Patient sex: M
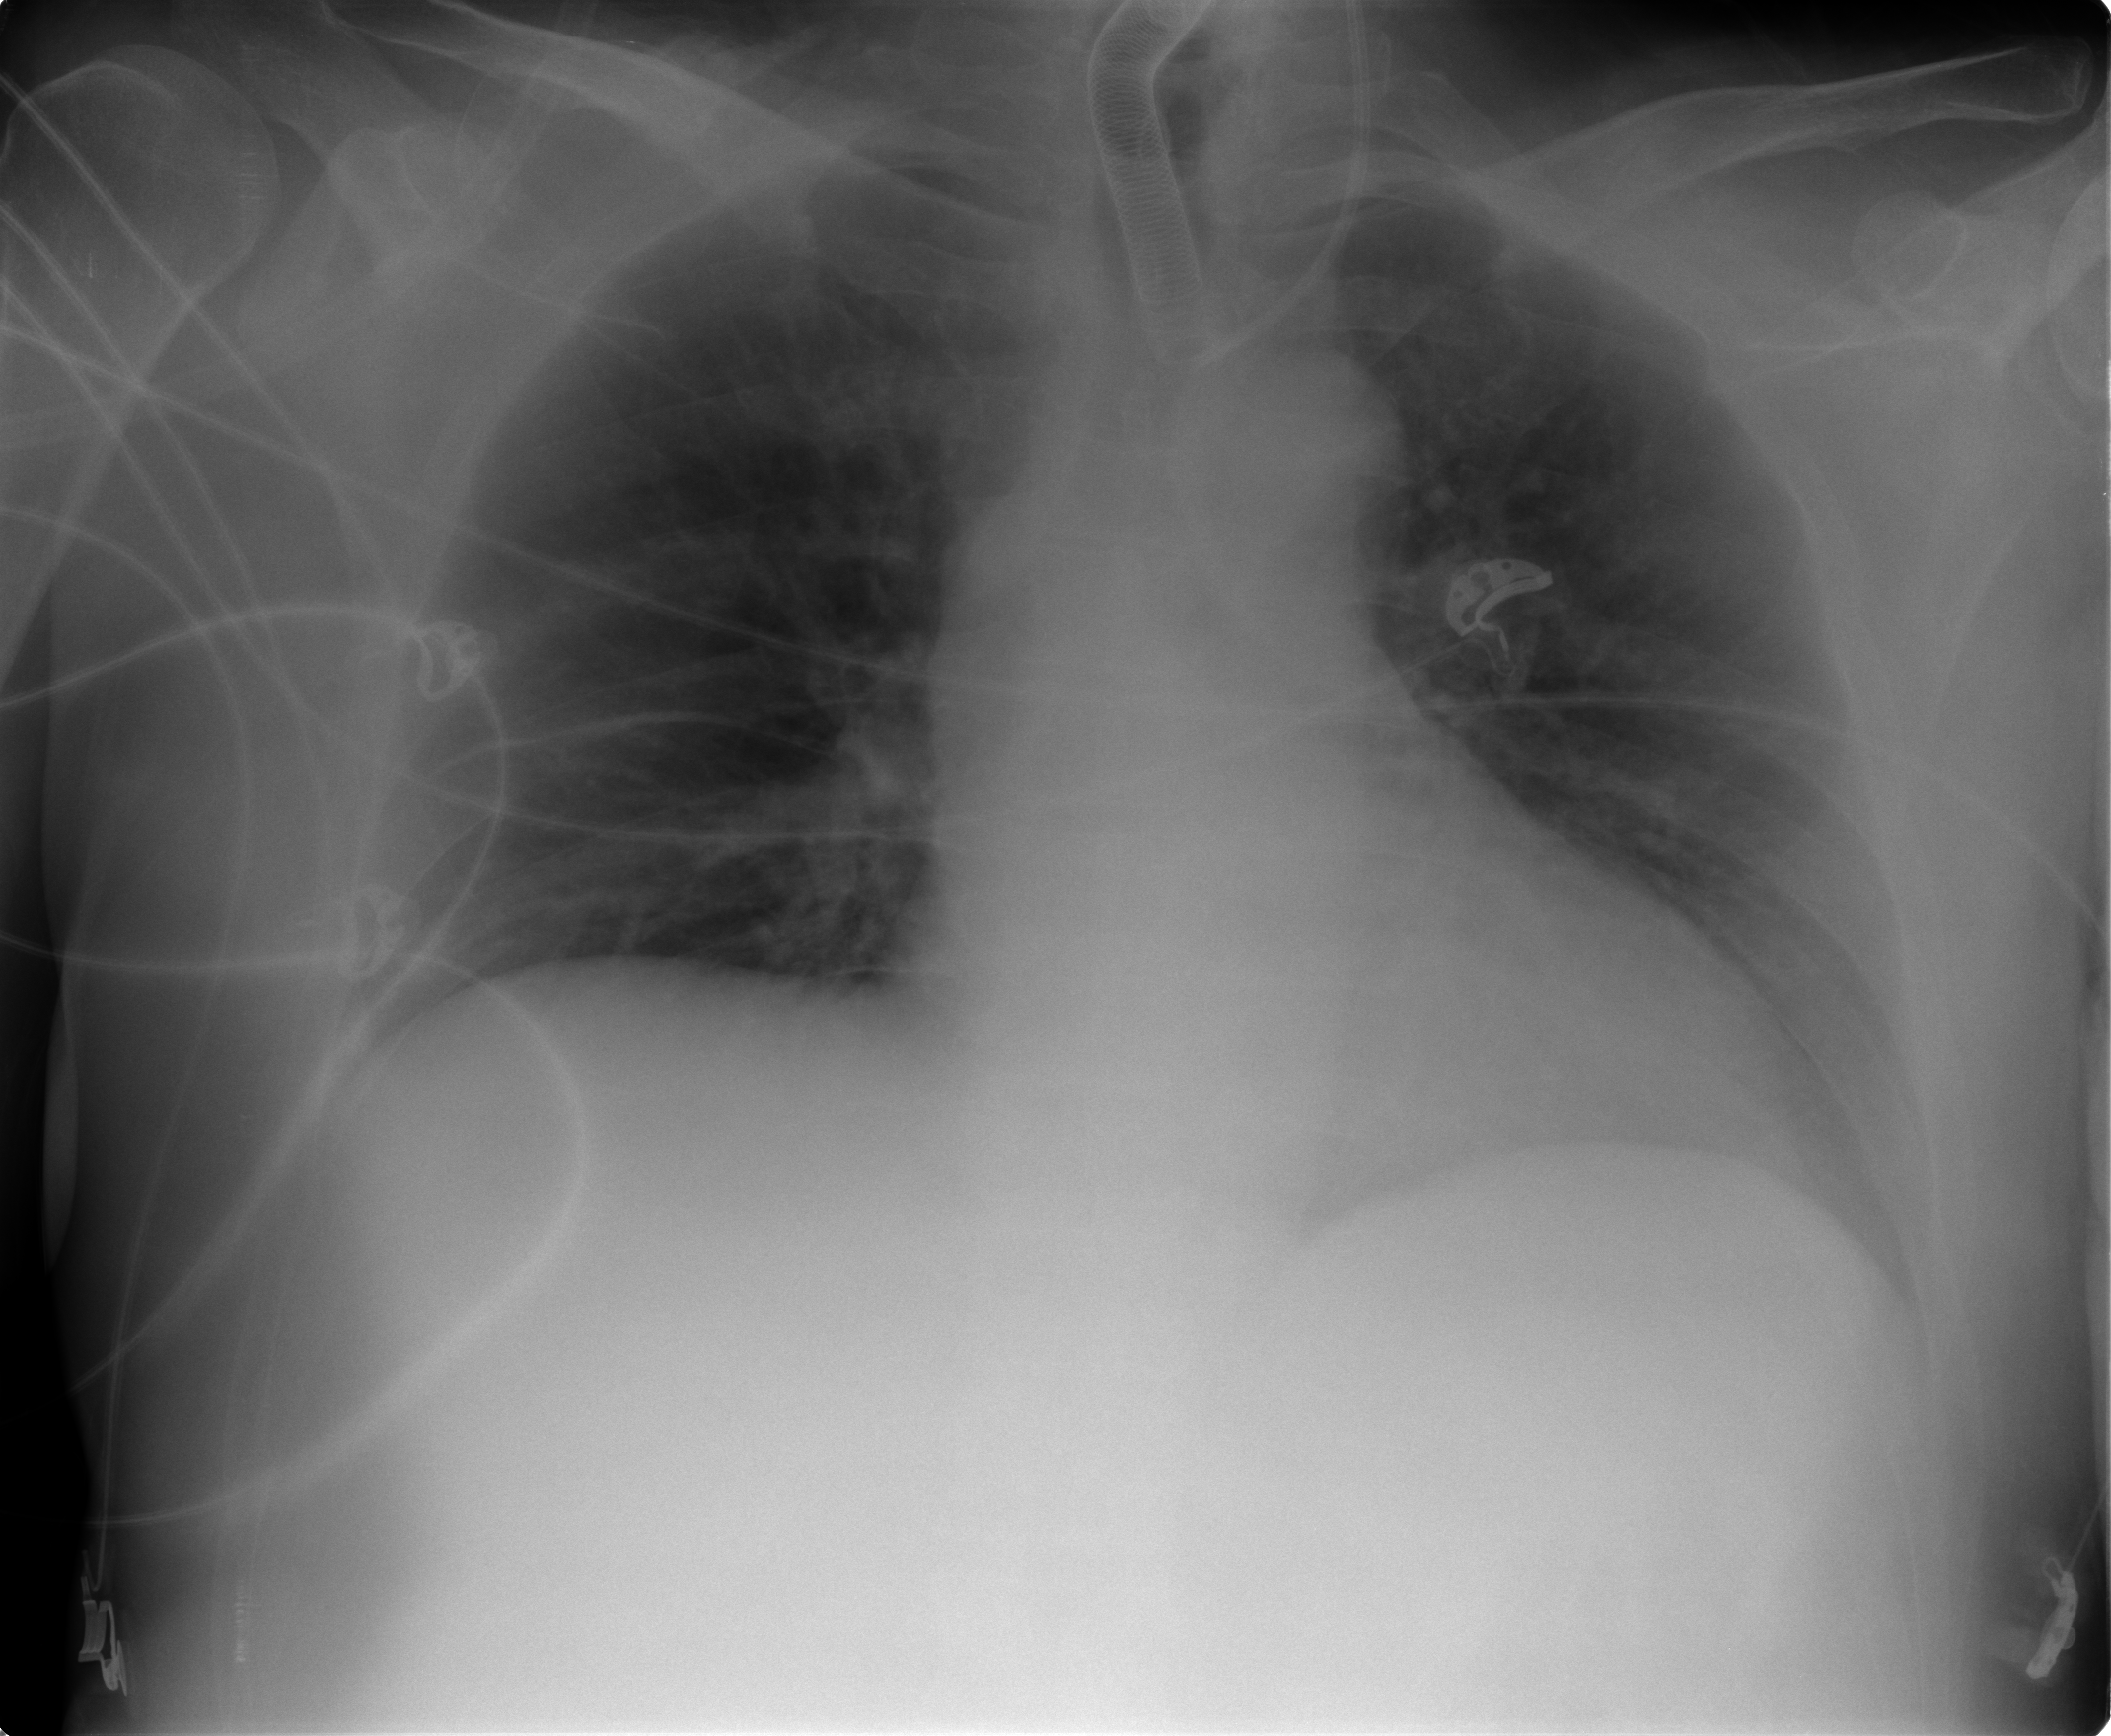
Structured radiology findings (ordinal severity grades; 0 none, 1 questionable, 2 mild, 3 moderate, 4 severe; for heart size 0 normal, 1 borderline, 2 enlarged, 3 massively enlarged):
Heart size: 2
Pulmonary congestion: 2
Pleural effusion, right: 0
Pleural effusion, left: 0
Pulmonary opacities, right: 0
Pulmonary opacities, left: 0
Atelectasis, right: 0
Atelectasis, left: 0